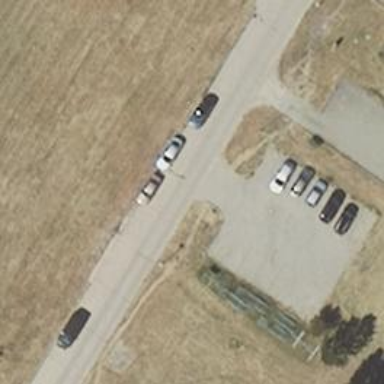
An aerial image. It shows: Road serving as parking aisle.